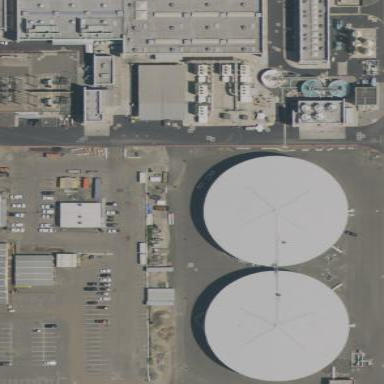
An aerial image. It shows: Storage tank that is man-made.